Question: Currently I'am trying to draw multiple object using number of buffers.
I'am not sure that I switch buffers for drawing in proper way and cannot figure out how to do it.
I have 2 arrays:
- 'quad_strip2''QUAD_STRIP'- 'quad_strip3''QUAD_STRIP'
'''
gl.GenBuffers(2, Buffers);
//SKIPED MATRICES AND SHADERS INITIALIZATION
float[] quad_strip2 = new float[]
{
// COUNT OF ELEMENTS: 34
// COUNT OF VERTICES: 52
-19.66171f, 8.161709f, 2f, //0
-19.66171f, 8.161709f, 4f, //1
........
-19.66171f, -6.838291f, 35f, //1767
};
float[] quad_strip3 = new float[]
{
// COUNT OF ELEMENTS: 48
// COUNT OF VERTICES: 26
-0.8537037f, 7.25f, 2f, //0
-0.8537037f, 7.25f, 4f, //1
........
-20f, -3.25f, 34.45f, //1247
};
//bind first buffer
gl.BindBuffer(OpenGL.GL_ARRAY_BUFFER, Buffers[0]);
//fill buffer with vertices
unsafe
{
fixed (float* verts = quad_strip2)
{
var prt = new IntPtr(verts);
gl.BufferData(OpenGL.GL_ARRAY_BUFFER, quad_strip2.Length * sizeof(float), prt,
OpenGL.GL_STATIC_DRAW);
}
}
//bind second buffer
gl.BindBuffer(OpenGL.GL_ARRAY_BUFFER, Buffers[1]);
//fill buffer
unsafe
{
fixed (float* verts = quad_strip3)
{
var prt = new IntPtr(verts);
gl.BufferData(OpenGL.GL_ARRAY_BUFFER, quad_strip3.Length * sizeof(float), prt,
OpenGL.GL_STATIC_DRAW);
}
}
gl.VertexAttribPointer((uint)Attrib_IDs.vPosition, 3, OpenGL.GL_FLOAT, false, 0, new IntPtr(0));
gl.EnableVertexAttribArray((uint)Attrib_IDs.vPosition);
'''
'''
//SKIPED FILLING VERTEX SHADER WITH MATRIXES
//DRAW ARRAYS
//binf first array and draw it
gl.BindVertexArray(Buffers[0]);
for (int i = 0; i < 34; i++)
{
gl.DrawArrays(OpenGL.GL_QUAD_STRIP, i * 52, 52);
}
//binf second array and draw it
gl.BindVertexArray(Buffers[1]);
shaderProgram.SetUniform3(gl, "color", 0, 0.4f, 1);
for (int i = 0; i < 48; i++)
{
gl.DrawArrays(OpenGL.GL_QUAD_STRIP, i * 26, 26);
}
//DRAW WIREFRAMES
shaderProgram.SetUniform3(gl, "color", 0, 0, 0);
gl.Enable(OpenGL.GL_POLYGON_OFFSET_FILL);
gl.PolygonOffset(1.0f, 1.0f);
gl.PolygonMode(FaceMode.FrontAndBack, PolygonMode.Lines);
gl.BindVertexArray(Buffers[0]);
for (int i = 0; i < 34; i++)
{
gl.DrawArrays(OpenGL.GL_QUAD_STRIP, i * 52, 52);
}
gl.BindVertexArray(Buffers[1]);
for (int i = 0; i < 48; i++)
{
gl.DrawArrays(OpenGL.GL_QUAD_STRIP, i * 26, 26);
}
gl.PolygonMode(FaceMode.FrontAndBack, PolygonMode.Filled);
'''
As result I have such output, which is not looks like what I need to get.

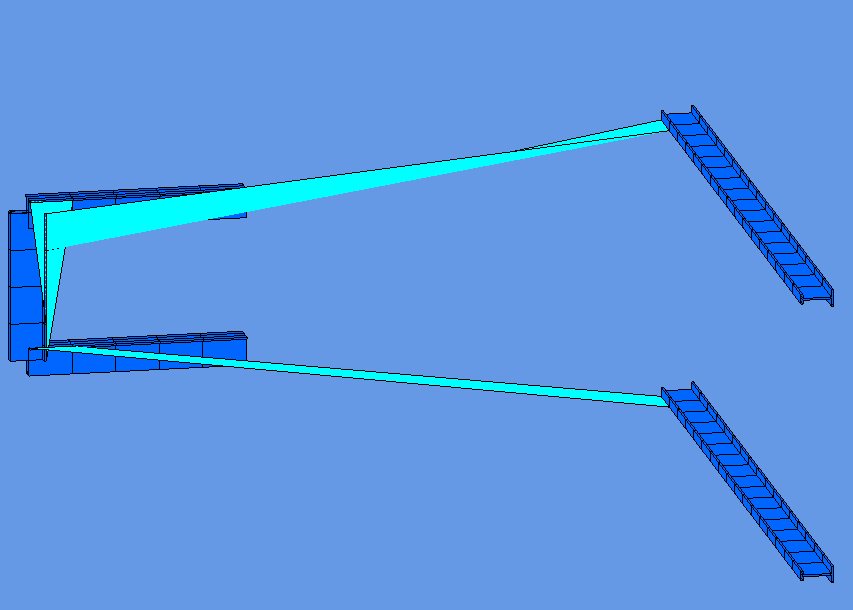
Answer: You need a 'VertexAttribPointer' call after each of the 'BindBuffer' calls in your drawing code. 'VertexAttribPointer' applies to the currently bound buffer. Your current code has only one 'VertexAttribPointer' call in the init code, which happened while 'Buffers[1]' was called. So all your draw calls will use vertex data from that buffer.
EDIT: I also just notice that you use 'BindVertexArray' in your draw code. Vertex array objects (VAO) are different kinds of objects from vertex buffers (VBO), and you can't just use the id of a VBO for a 'BindVertexArray' call. To get this all working without VAOs for now, you can remove the 'VertexAttribPointer' call from the init code. Then add two 'VertexAttribPointer' calls to your draw code, and replace the 'BindVertexArray' with 'BindBuffer', to structure it like this:
'''
gl.BindBuffer(OpenGL.GL_ARRAY_BUFFER, Buffers[0]);
gl.VertexAttribPointer((uint)Attrib_IDs.vPosition, 3, OpenGL.GL_FLOAT, false, 0, new IntPtr(0));
for (int i = 0; i < 34; i++)
{
gl.DrawArrays(OpenGL.GL_QUAD_STRIP, i * 52, 52);
}
gl.BindBuffer(OpenGL.GL_ARRAY_BUFFER, Buffers[1]);
gl.VertexAttribPointer((uint)Attrib_IDs.vPosition, 3, OpenGL.GL_FLOAT, false, 0, new IntPtr(0));
shaderProgram.SetUniform3(gl, "color", 0, 0.4f, 1);
for (int i = 0; i < 48; i++)
{
gl.DrawArrays(OpenGL.GL_QUAD_STRIP, i * 26, 26);
}
'''
The other option is that you really use Vertex Array Objects (VAO) all the way. For that to work, you have to create those objects in the init code ('glGenVertexArrays'), and bind them while setting up the state for each buffer. They allow you to set up all your state during setup, and then only make a single bind call when you get ready to draw. You should be able to find code examples for that with some searching.